Question: Since I have little experience programming, I first tried posting this "job" on a freelance website. Then, 4 programmers who seemed to what they were doing failed to solve it (maybe they didn't know what they were doing). After this, I decided to attempt it myself, and that is why I came to Stack Overflow, which I believe will point me in the right direction.
The problem appears quite simple: the program in question gives me rows and columns of data, just like a spreadsheet. As time goes by, new rows are added on top. It looks like this:

I just need to replicate this data inside an Excel spreadsheet, so that I can perform analysis.
I will keep it short, as I don't know what further detail I could give. Perhaps looking at the program files could help in establishing what sort of program it is. Download link: <URL>
Thanks!
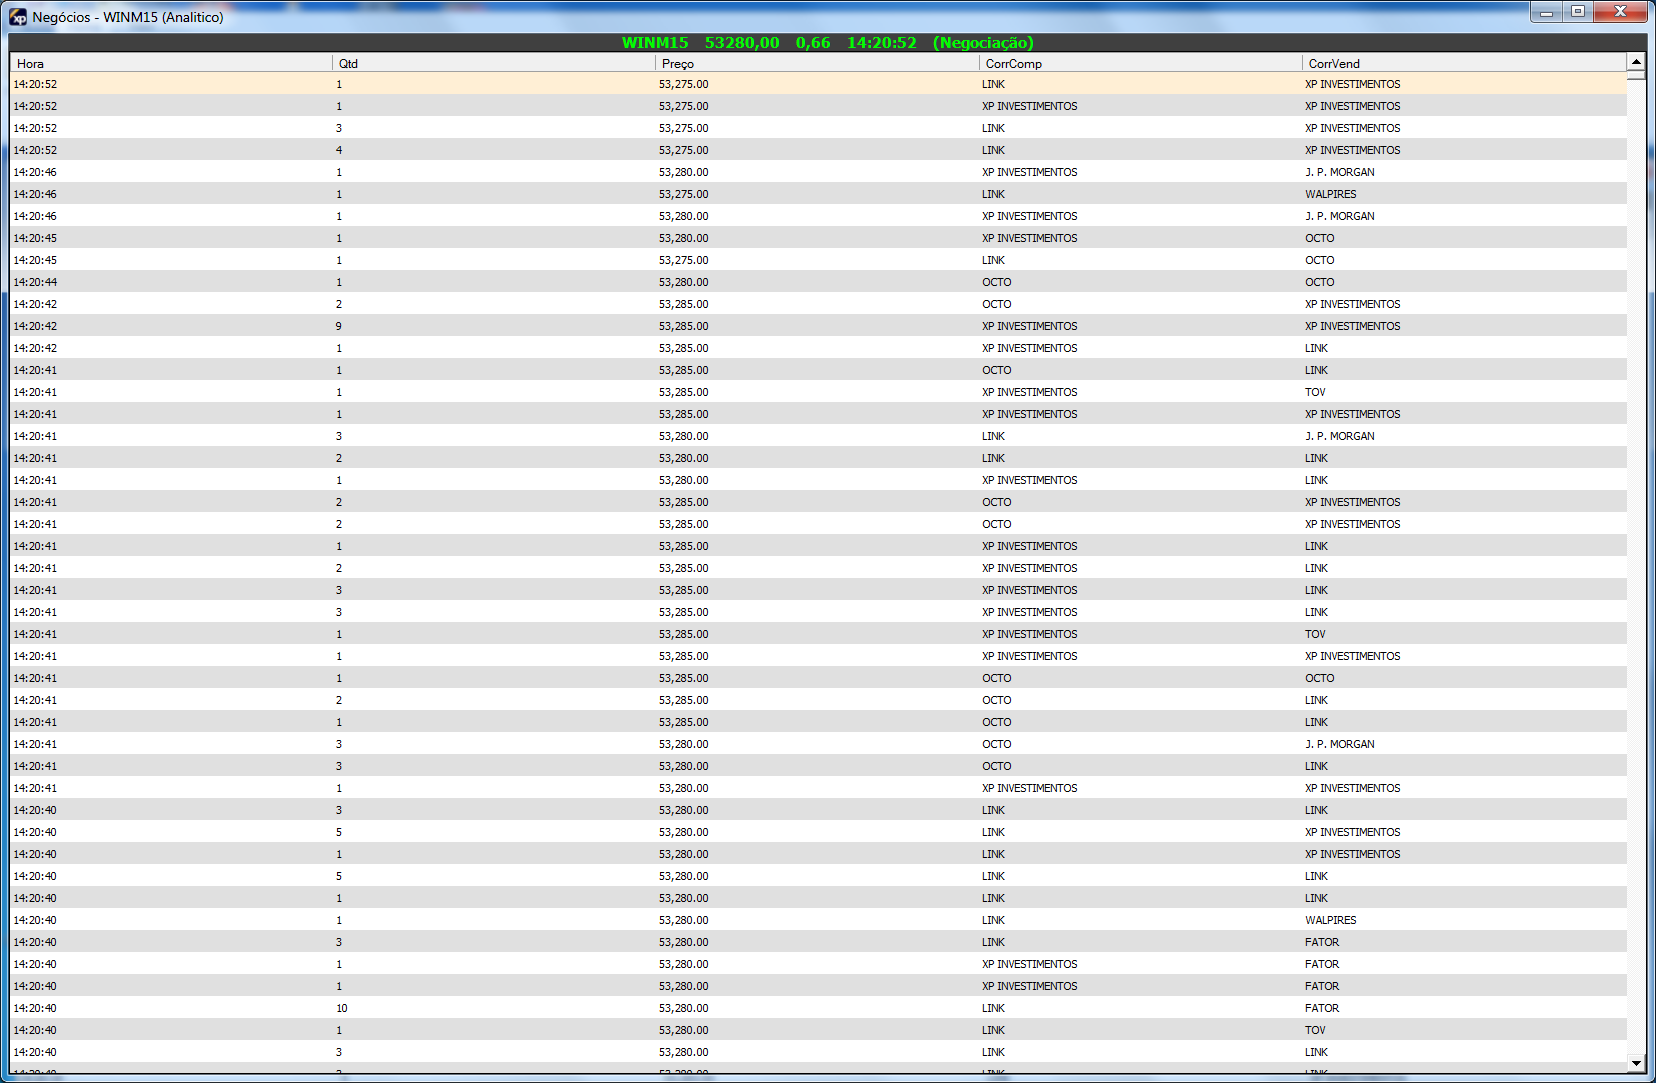
Answer: Some loose ideas:
## Method 1 (assuming this is an app connected to the Internet):
Try packet-sniffing. Instead of extracting the data from the app download a packet sniffing app and look and the data-flow. See on what 'port' the app is exchanging data. If the data is not encryped the tasks should be fairly easy.
As a reference see this packet sniffer in C#:
<URL>
## Method 2 (assuming no connection to the Internet, or if there is encryption involved):
If the data is encrypted or the app simply does not interact with the Internet then try to access the app's 'Win32 window handle' and traverse it's internal controls.
## Method 3 (last resort):
Frequent window image screenshot and scraping the data from the image using a simple OCR.